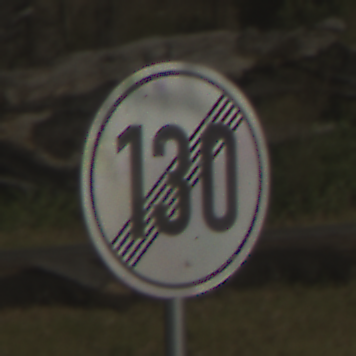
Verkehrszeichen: EndeGeschwindigkeit130
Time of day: MorningAfternoon
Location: Outdoor (Nature)
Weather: PartlyCloudy
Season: NotSpecified
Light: Natural